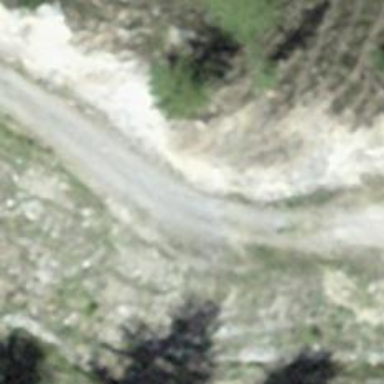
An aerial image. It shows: Hiking path with ground surface.